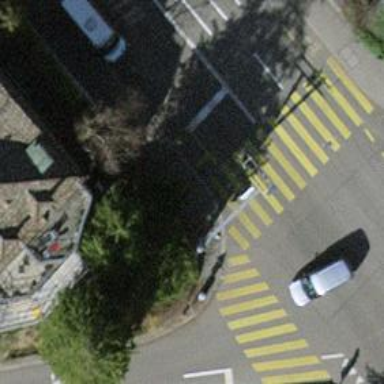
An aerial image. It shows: Kerb barrier.